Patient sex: M
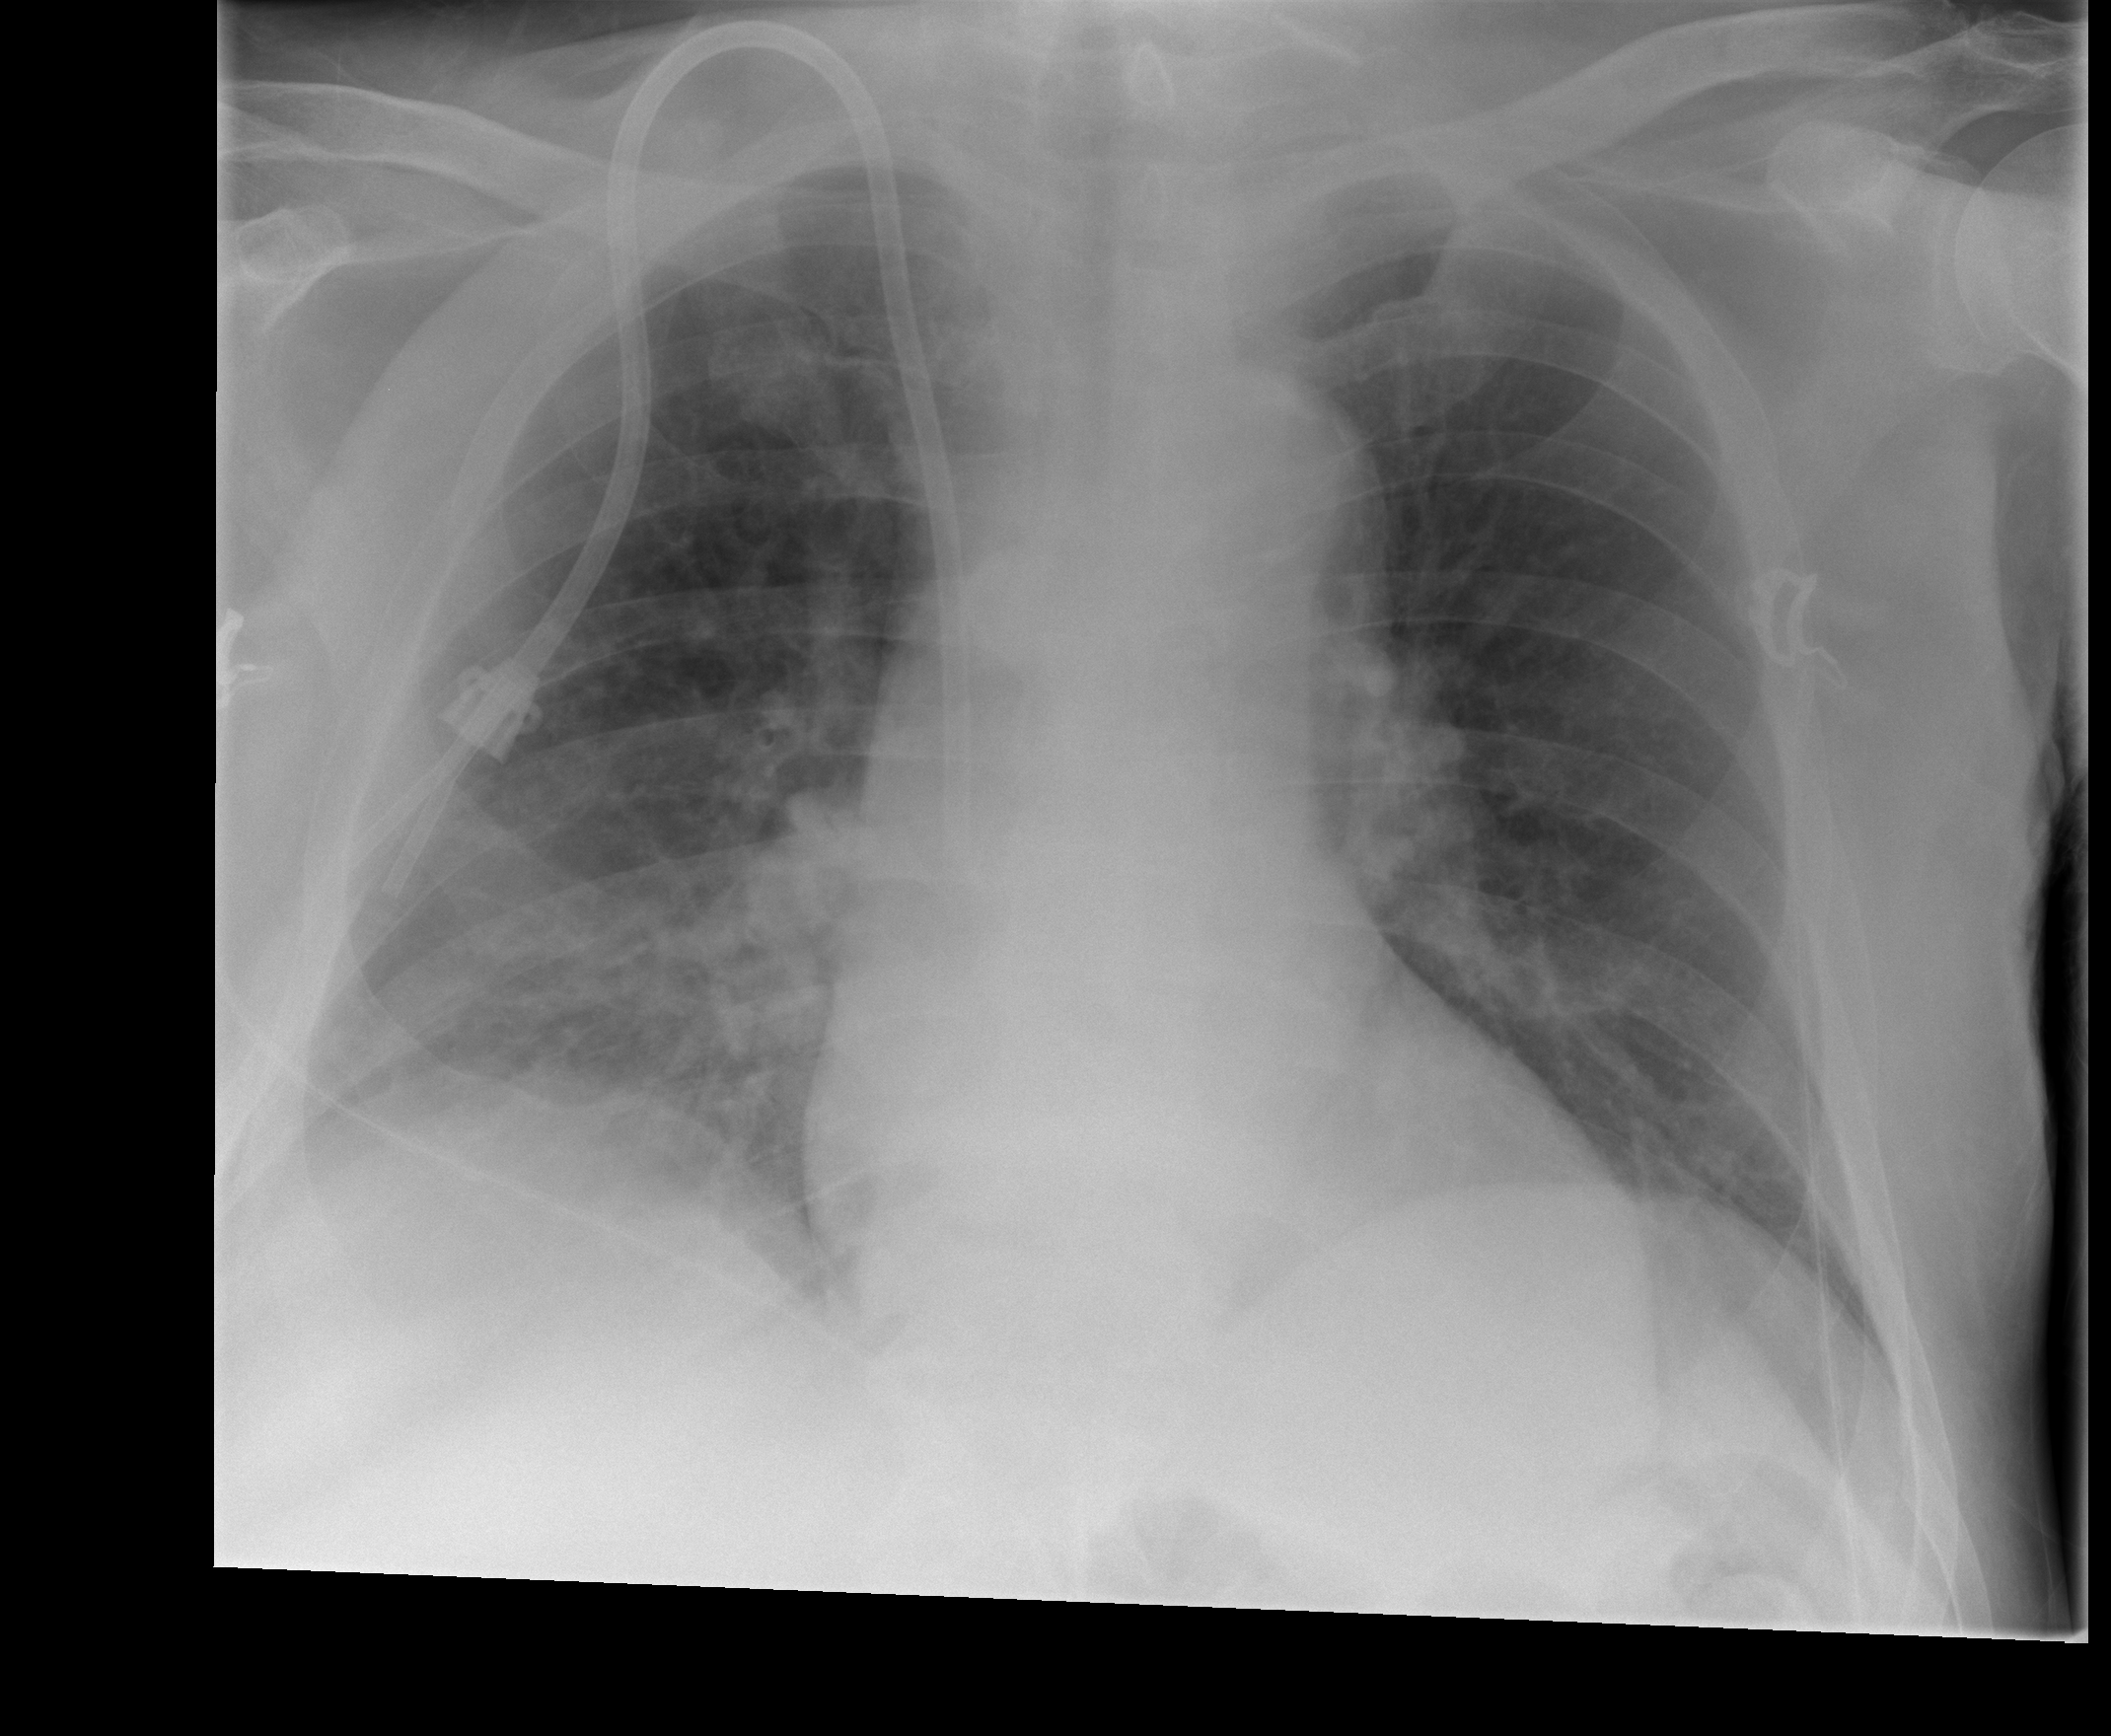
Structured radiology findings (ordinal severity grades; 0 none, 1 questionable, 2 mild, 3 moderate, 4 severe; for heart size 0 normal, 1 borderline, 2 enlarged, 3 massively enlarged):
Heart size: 2
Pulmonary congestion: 0
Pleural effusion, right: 0
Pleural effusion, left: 0
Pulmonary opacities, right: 1
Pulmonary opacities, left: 0
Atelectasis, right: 0
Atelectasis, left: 0